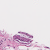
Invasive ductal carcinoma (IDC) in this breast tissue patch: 0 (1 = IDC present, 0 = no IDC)